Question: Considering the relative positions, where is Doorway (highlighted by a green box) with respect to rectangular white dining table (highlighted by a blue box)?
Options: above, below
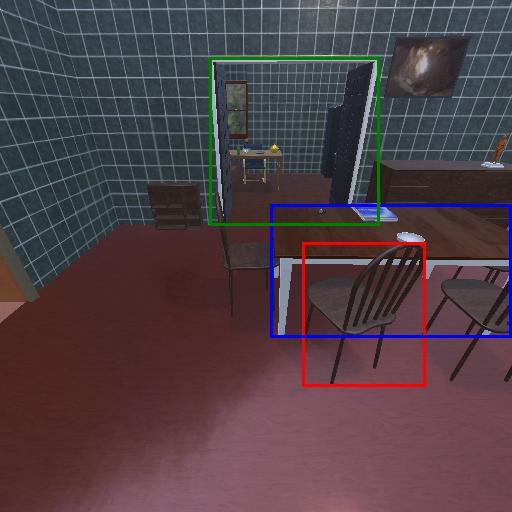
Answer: above